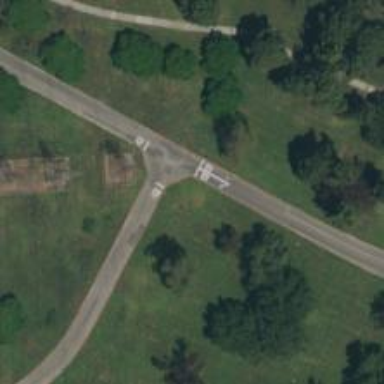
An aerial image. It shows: Road with stop sign.